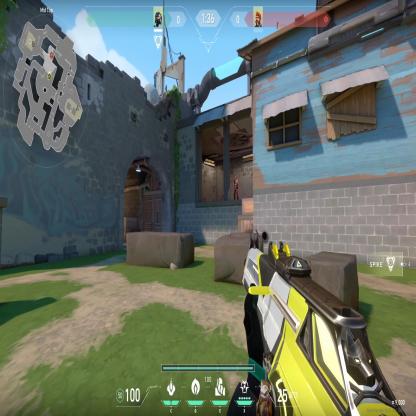
Label: enemy